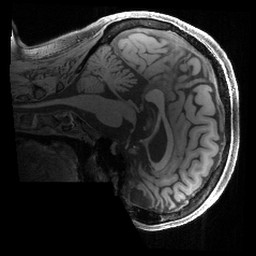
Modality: T1w
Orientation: sagittal
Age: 41
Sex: female
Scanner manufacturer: siemens
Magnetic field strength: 3 T
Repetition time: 2.4 s
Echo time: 0.00241 s